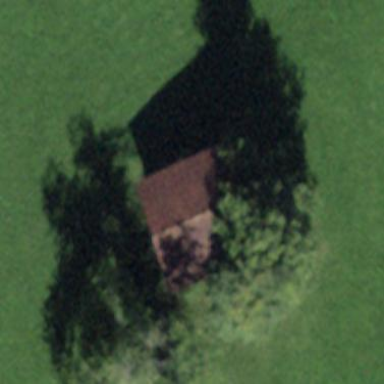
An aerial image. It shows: Barn.